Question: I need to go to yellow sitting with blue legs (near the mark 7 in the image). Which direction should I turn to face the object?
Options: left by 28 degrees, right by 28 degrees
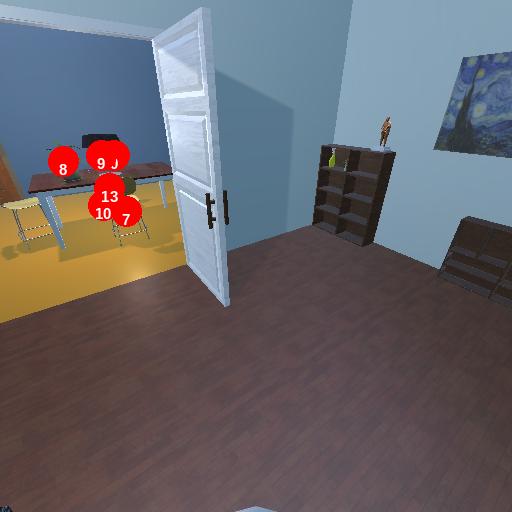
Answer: left by 28 degrees